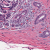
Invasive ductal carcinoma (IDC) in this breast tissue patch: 1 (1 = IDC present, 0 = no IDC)